Question: In an single view iPhone app I have the following structure: 'scrollView -> contentView -> imageView' and underneath (at the main view) there are 7 draggable custom views - which can be dragged from/to the 'contenView'.
Initially dragging was handled in the custom views (see <URL> and while this worked well it required sending notifications to the main view.
So I'm trying to move 'touchesBegan' and friends to the main app view (see <URL>.
Initially I had this code in the 'contentView' (see <URL> to enable subview dragging at the 'scrollView':
'''
- (UIView *)hitTest:(CGPoint)point withEvent:(UIEvent *)event
{
UIView* result = [super hitTest:point withEvent:event];
return result == self ? nil : result;
}
'''
However when trying to drag a tile back from 'contentView' to the main view (in the direction shown in the below screenshot) this wouldn't deliver 'touchesBegan' to the main view.

So I have changed this method to return the main view instead of the tiles:
'''
- (UIView *)hitTest:(CGPoint)point withEvent:(UIEvent *)event
{
UIView* result = [super hitTest:point withEvent:event];
return result == self ? nil : self.window.rootViewController.view;
}
'''
Now 'touchesBegan' is called on the main view (as I can see in the debugger), but the 'touches.view' is pointing to the main view too.
How to find the touched tile in the new 'touchesBegan' method?
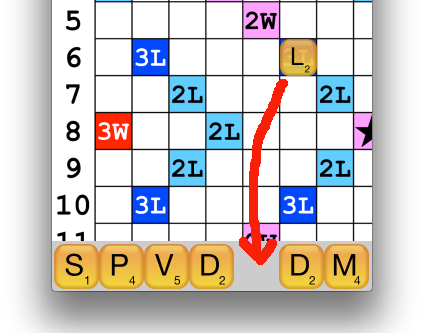
Answer: Nevermind, I've solved my problem.
In <URL> I've added a '_draggedTile' ivar and set it in 'touchesBegan' by using the following method to find the touched tile:
'''
- (SmallTile*) findTileAtPoint:(CGPoint)point withEvent:(UIEvent*)event
{
NSArray* children = [self.view.subviews arrayByAddingObjectsFromArray:_contentView.subviews];
for (UIView* child in children) {
CGPoint localPoint = [child convertPoint:point fromView:self.view];
if ([child isKindOfClass:[SmallTile class]] &&
[child pointInside:localPoint withEvent:event]) {
return (SmallTile*)child;
}
}
return nil;
}
'''
And in 'touchedMoved', 'touchesEnded', 'touchesCancelled' I just use that ivar (initially I was using the above 'findTileAtPoint:withEvent:' method there as well, but sometimes the touch wouldn't be exactly over the dragged tile and the movement was jerky or cancelled).